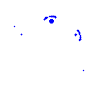
Particle: pion